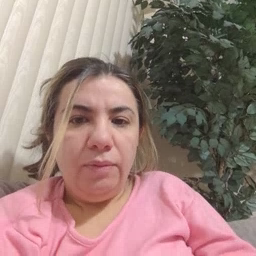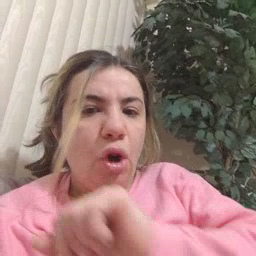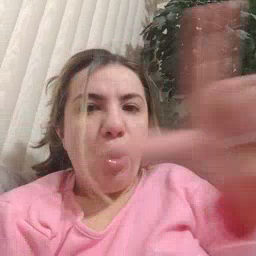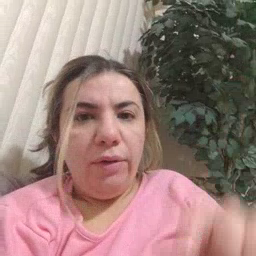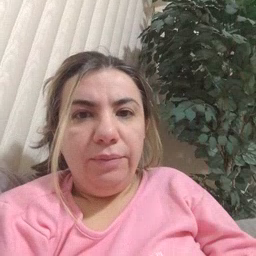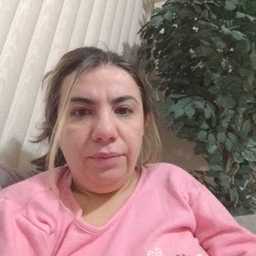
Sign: all